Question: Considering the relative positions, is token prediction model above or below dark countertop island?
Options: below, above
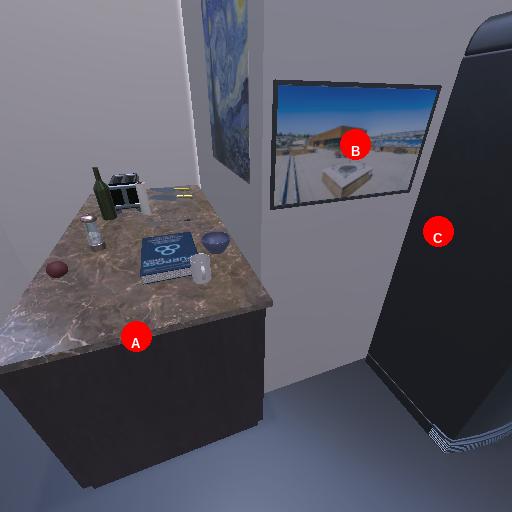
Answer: below